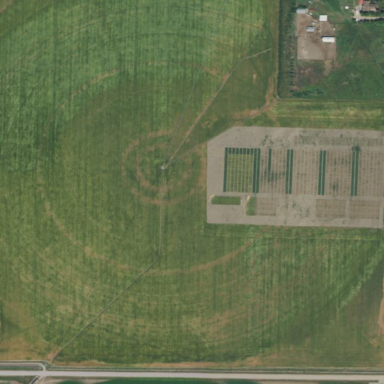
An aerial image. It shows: Farmland with pivot irrigation system.